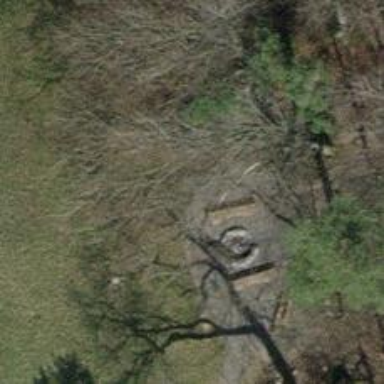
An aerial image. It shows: Bench.